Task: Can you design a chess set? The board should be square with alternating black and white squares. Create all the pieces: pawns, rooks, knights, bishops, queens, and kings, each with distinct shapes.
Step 1507:
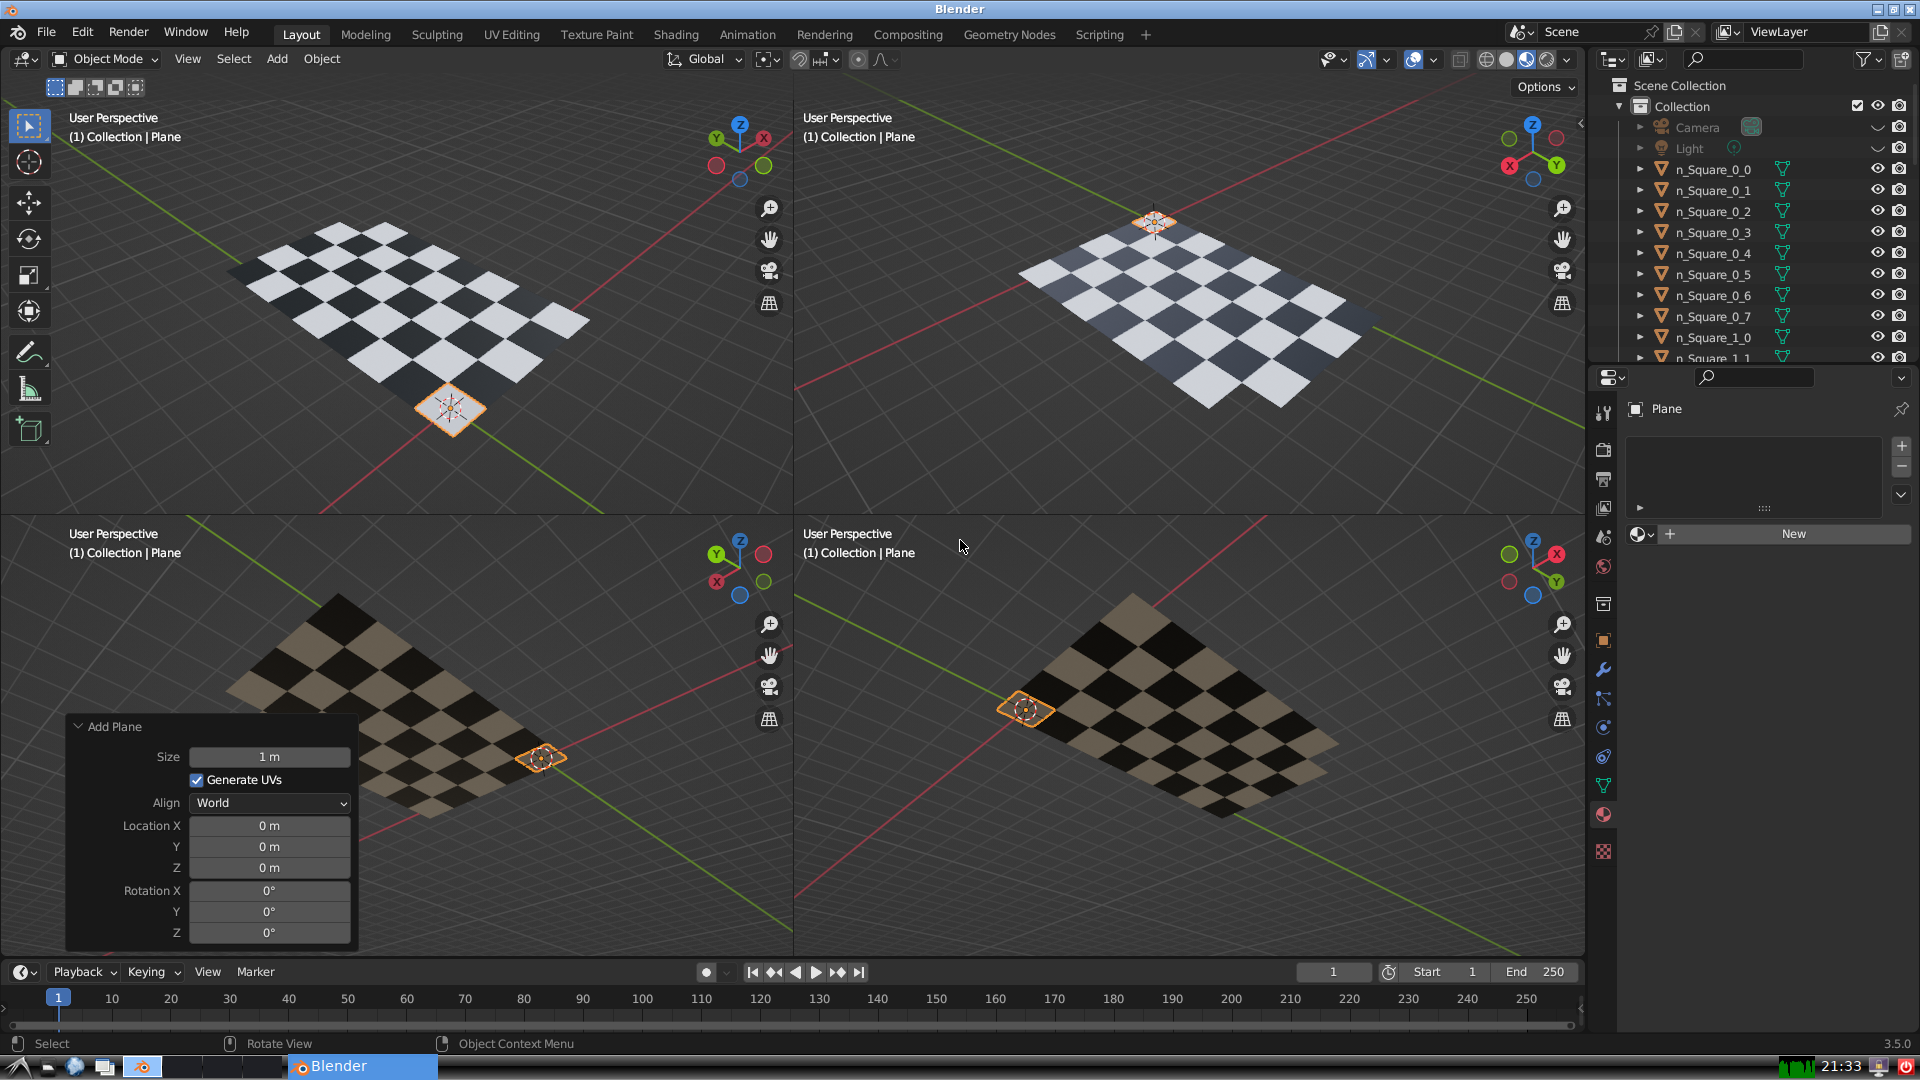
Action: {"mouse_move": [270, 826]}